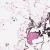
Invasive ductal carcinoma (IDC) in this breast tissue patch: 0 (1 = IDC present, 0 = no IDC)